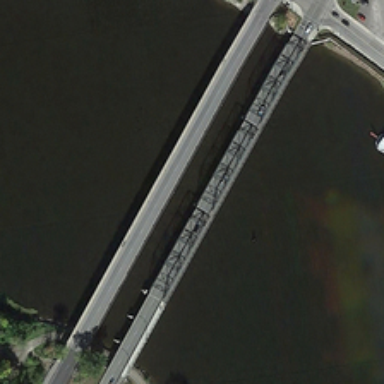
Two parallel bridges are over a river with some green trees in two sides .